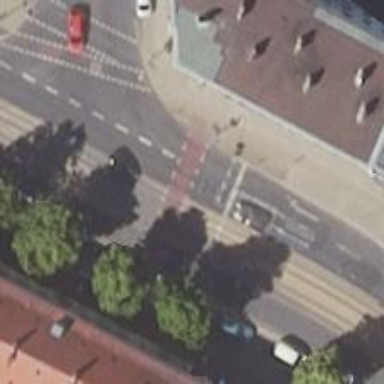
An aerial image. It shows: Traffic signals at road crossing.